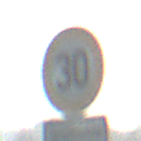
Verkehrszeichen: Geschwindigkeit30
Zusatzzeichen unten: HinweiseAufGefahrenDurchVerbaleAngabe4
Umgebung: Outdoor, Special
Tageszeit: MorningAfternoon
Wetter: Clear
Licht: Natural
Jahreszeit: NotSpecified
Kontrast: HighContrast